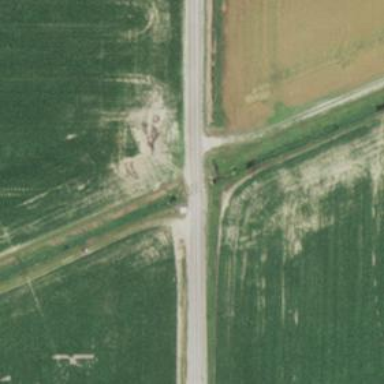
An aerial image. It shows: Unclassified road.